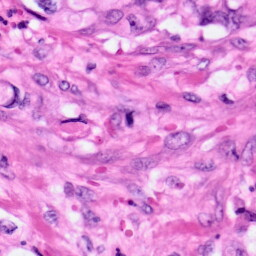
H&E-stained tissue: Pancreatic